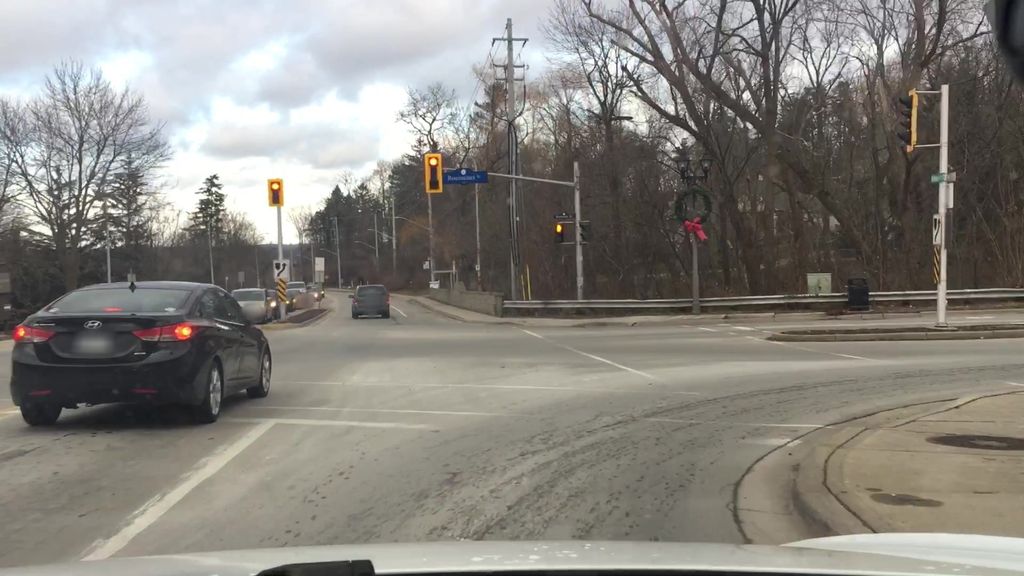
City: hamilton